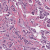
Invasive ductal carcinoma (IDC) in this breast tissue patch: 1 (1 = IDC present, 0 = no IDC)